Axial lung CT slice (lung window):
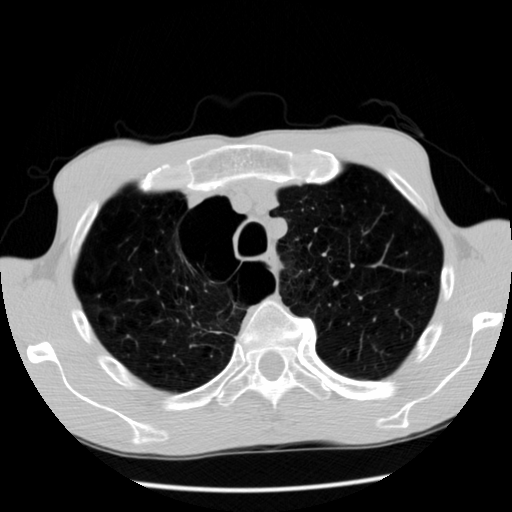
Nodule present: no